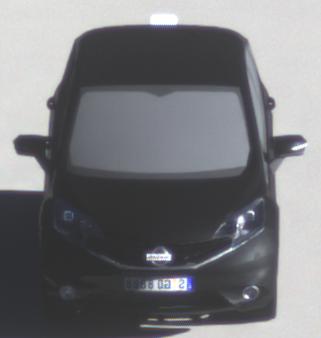
Make: Nissan
Model: Note 1.2
Detailed model: Note (E12) (10/13 - 12/16)
Model produced from: 2013/10
Model produced until: 2015/09
Doors: 5
Color: black
Road condition: dry road
Daytime: sunrise or sunset
Contrast: medium contrast